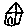
Label: house